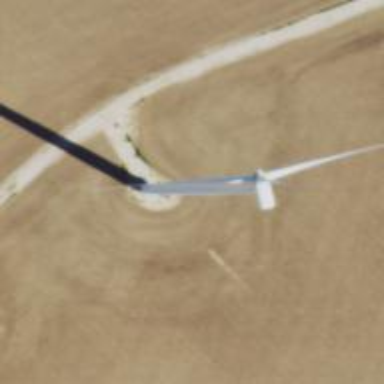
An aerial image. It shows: Wind generator powered by horizontal-axis wind turbine.